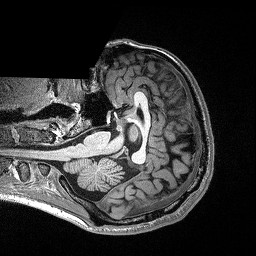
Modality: T1w
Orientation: axial
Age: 23
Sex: male
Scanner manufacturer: siemens
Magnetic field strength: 3 T
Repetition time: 2.4 s
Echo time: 0.03 s